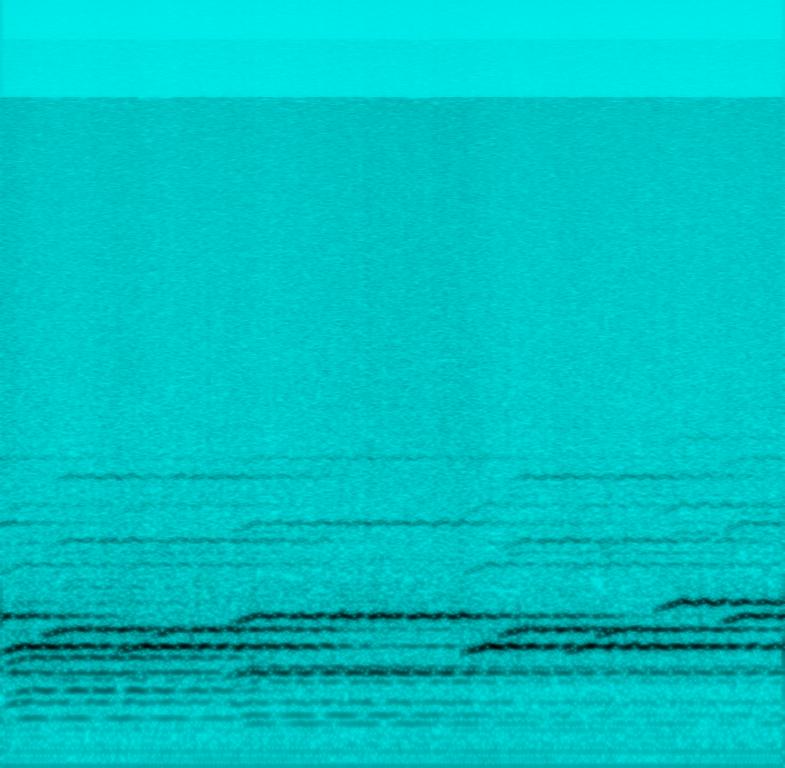
The low quality recording features a breathy flute playing over dark mellow keys melody. It sounds passionate, soulful, emotional and the recording is noisy and in mono.